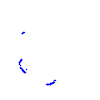
Particle: proton